Question: I have three views and three buttons each button toggles the view (hidden = yes/no)
'''
- (IBAction)switchOne:(id)sender {
[_firstPage setHidden:NO];
[_secondPage setHidden:YES];
[_thirdPage setHidden:YES];
}
- (IBAction)switchTwo:(id)sender {
[_firstPage setHidden:YES];
[_secondPage setHidden:NO];
[_thirdPage setHidden:YES];
}
- (IBAction)switchThree:(id)sender {
[_firstPage setHidden:YES];
[_secondPage setHidden:YES];
[_thirdPage setHidden:NO];
}
'''
I want to set the background of the button depending if the view is hidden or not.
I have tried this but without results:
'''
if (_firstPage.hidden == NO)
{
UIImage *buttonImage = [UIImage imageNamed:@"currentPage.png"];
[_pageOneButton setBackgroundImage:buttonImage forState:UIControlStateNormal];
[self.view addSubview:_pageOneButton];
} else if (_firstPage.hidden == YES) {
[_pageOneButton setBackgroundImage:nil forState:UIControlStateNormal];
}
'''
The '_pageOneButton' keeps the background even with the view hidden.
I leave an image of the menu as is now:

The point is: when Pagina 2 is active (hidden == NO) the Pagina 1 button should be without the background.
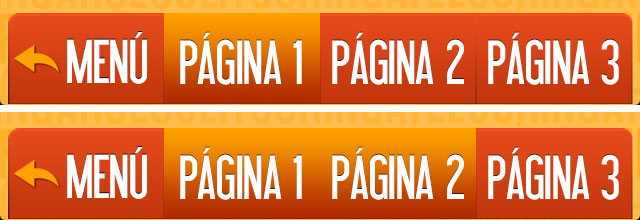
Answer: To few details here, but in the meantime you could play a bit with the following suggestions.
First, move your
'''
[self.view addSubview:_pageOneButton];
'''
outside the method. For example, in 'viewDidLoad' method you add that button to a 'superview'.
Then you can control its state (through a reference to it, as you did) like
'''
// set the image
[_pageOneButton setImage:image forState:UIControlStateNormal];
// remove the image
[_pageOneButton setImage:nil forState:UIControlStateNormal];
'''